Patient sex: M
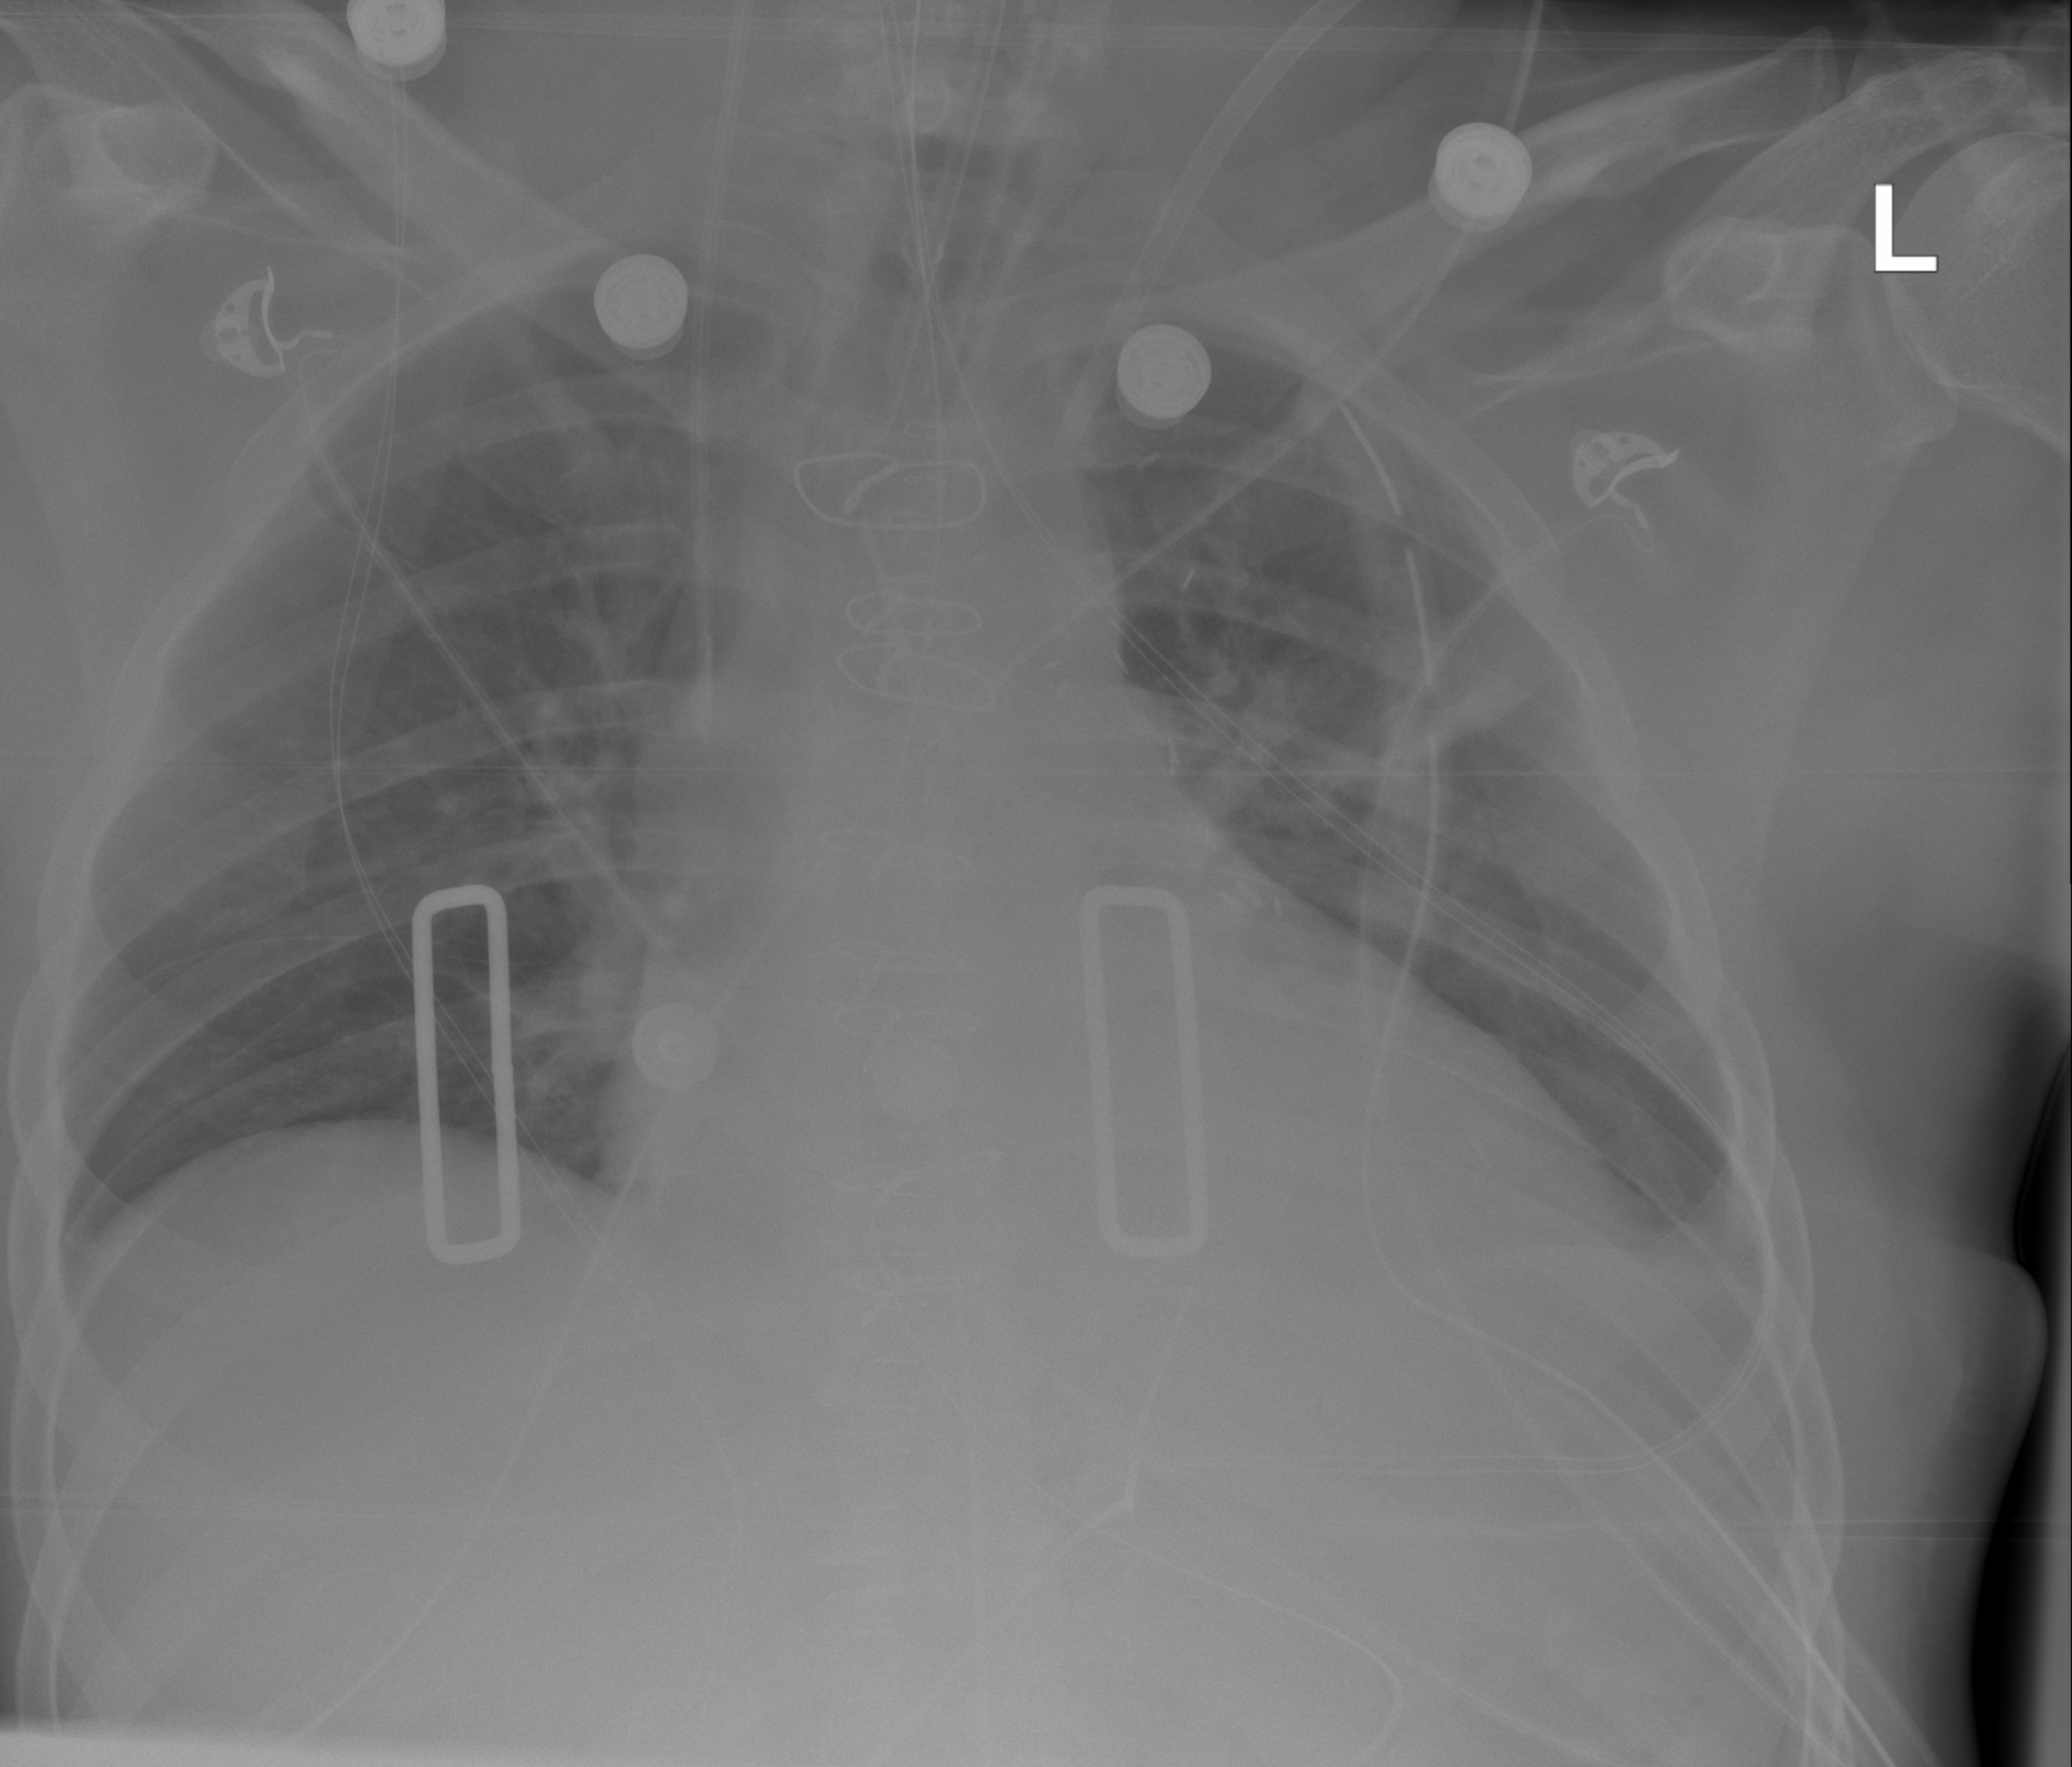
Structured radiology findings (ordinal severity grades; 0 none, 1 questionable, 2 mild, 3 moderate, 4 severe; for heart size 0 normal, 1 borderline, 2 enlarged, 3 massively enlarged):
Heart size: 1
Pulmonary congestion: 0
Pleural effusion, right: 0
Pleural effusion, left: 2
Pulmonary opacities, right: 0
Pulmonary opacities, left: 0
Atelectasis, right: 0
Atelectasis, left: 2